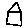
Label: house